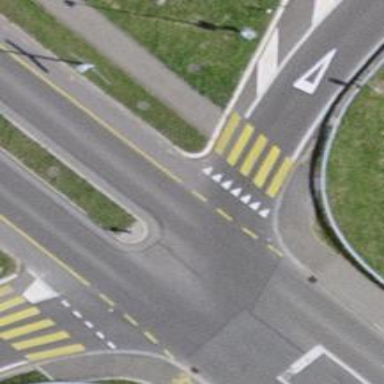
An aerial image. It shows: Secondary road with asphalt surface and designated cycle lane.